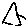
Label: triangle